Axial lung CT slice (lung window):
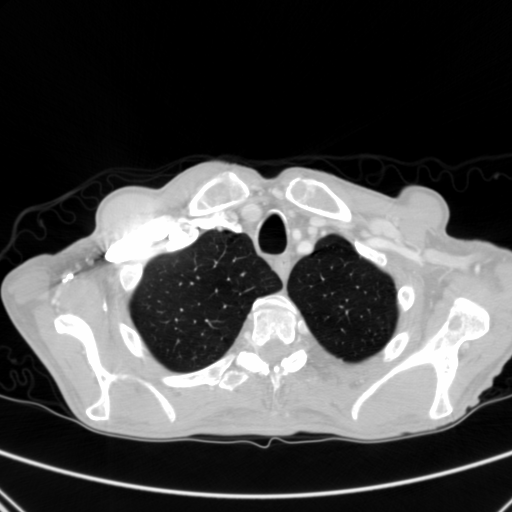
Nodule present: no